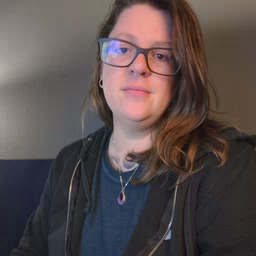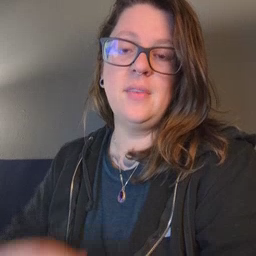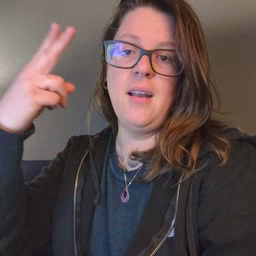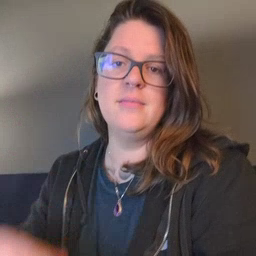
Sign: high